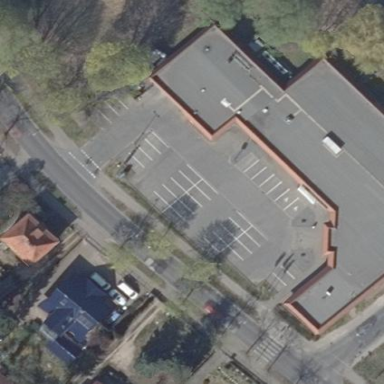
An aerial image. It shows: Parking area surfaced with paving stones.